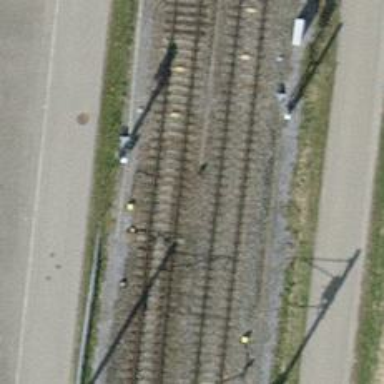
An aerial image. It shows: Railway switch.